Question: My query is only showing a subset of records of people who have messages for me whereas I want to return a list of all users wether they have messages for me or not along with the count (or true/false, 0,1)
'''
SELECT attendee.id, attendee.firstName, attendee.lastName, count(attendee_chat.to)
from attendee_chat
INNER JOIN attendee ON attendee.id = attendee_chat.to
INNER JOIN chat ON attendee_chat.id = chat.attendee_chat_id
WHERE attendee.id <> 1
GROUP BY attendee_chat.to;
'''
picture is worth a thousand words.

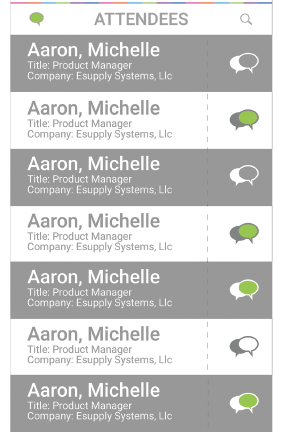
Answer: Put the attendee table first in the FROM, and then left join to the other tables that may not have records.
'''
SELECT attendee.id, attendee.firstName, attendee.lastName, count(attendee_chat.to)
from attendee
LEFT JOIN attendee_chat ON attendee_chat.to = attendee.id
LEFT JOIN chat ON attendee_chat.id = chat.attendee_chat_id
WHERE attendee.id <> 1
GROUP BY attendee_chat.to;
'''
I would avoid doing a FULL OUTER JOIN as it is not necessary and may lead to some unexpected results.
EDIT: Try this. Remove the 'chat' table as you aren't selecting from it anyway, and group on the fields from the primary table 'attendee', rather than the on tables that may not contain any data.
'''
SELECT attendee.id, attendee.firstName, attendee.lastName, count(attendee_chat.to)
from attendee
LEFT JOIN attendee_chat ON attendee_chat.to = attendee.id
WHERE attendee.id <> 1
GROUP BY attendee.id, attendee.firstName, attendee.lastName;
'''
EDIT2: After discussion of requirements that he wants a count of chats that were to him (#1)
'''
SELECT attendee.id, attendee.firstName, attendee.lastName,
(SELECT count(1) FROM attendee_chat
WHERE attendee_chat.from = attendee.id and attendee_chat.to = 1) as chatcount
from attendee ;
'''
EDIT3: After comment about external ID
'''
SELECT attendee.id, attendee.firstName, attendee.lastName, attendee.attendee_id,
(SELECT count(1) FROM attendee_chat
INNER JOIN attendee a2 ON a2.id = attendee_chat.toid
WHERE attendee_chat.fromid = attendee.id and a2.attendee_id = 123
) as chatcount
FROM attendee ;
'''
P.S. I've changed from to fromid and to -> toid as it is dangerous using reserved words as object names ;-) <URL>